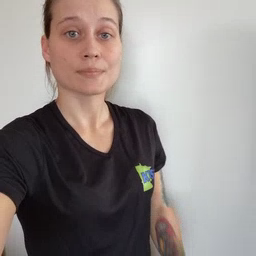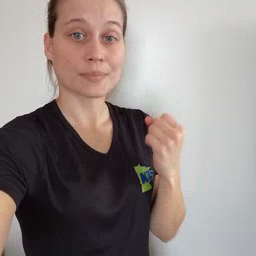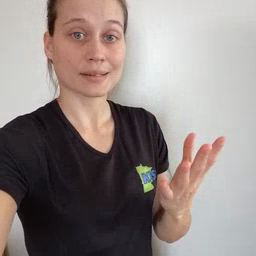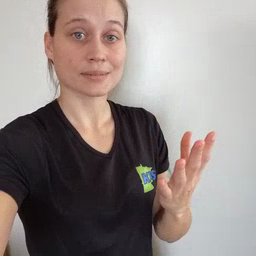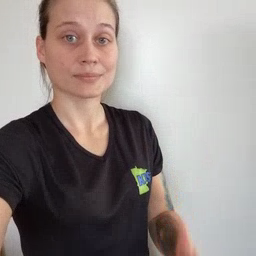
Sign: many